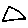
Label: triangle